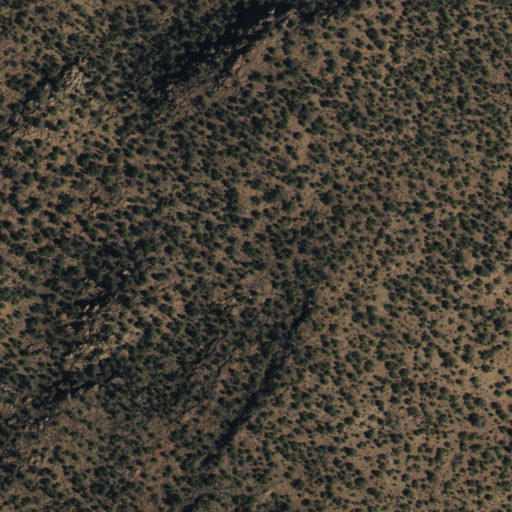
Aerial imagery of mountains in Nevada named White River Range containing only evergreen forest